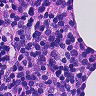
Metastatic tissue present: no